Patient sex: F
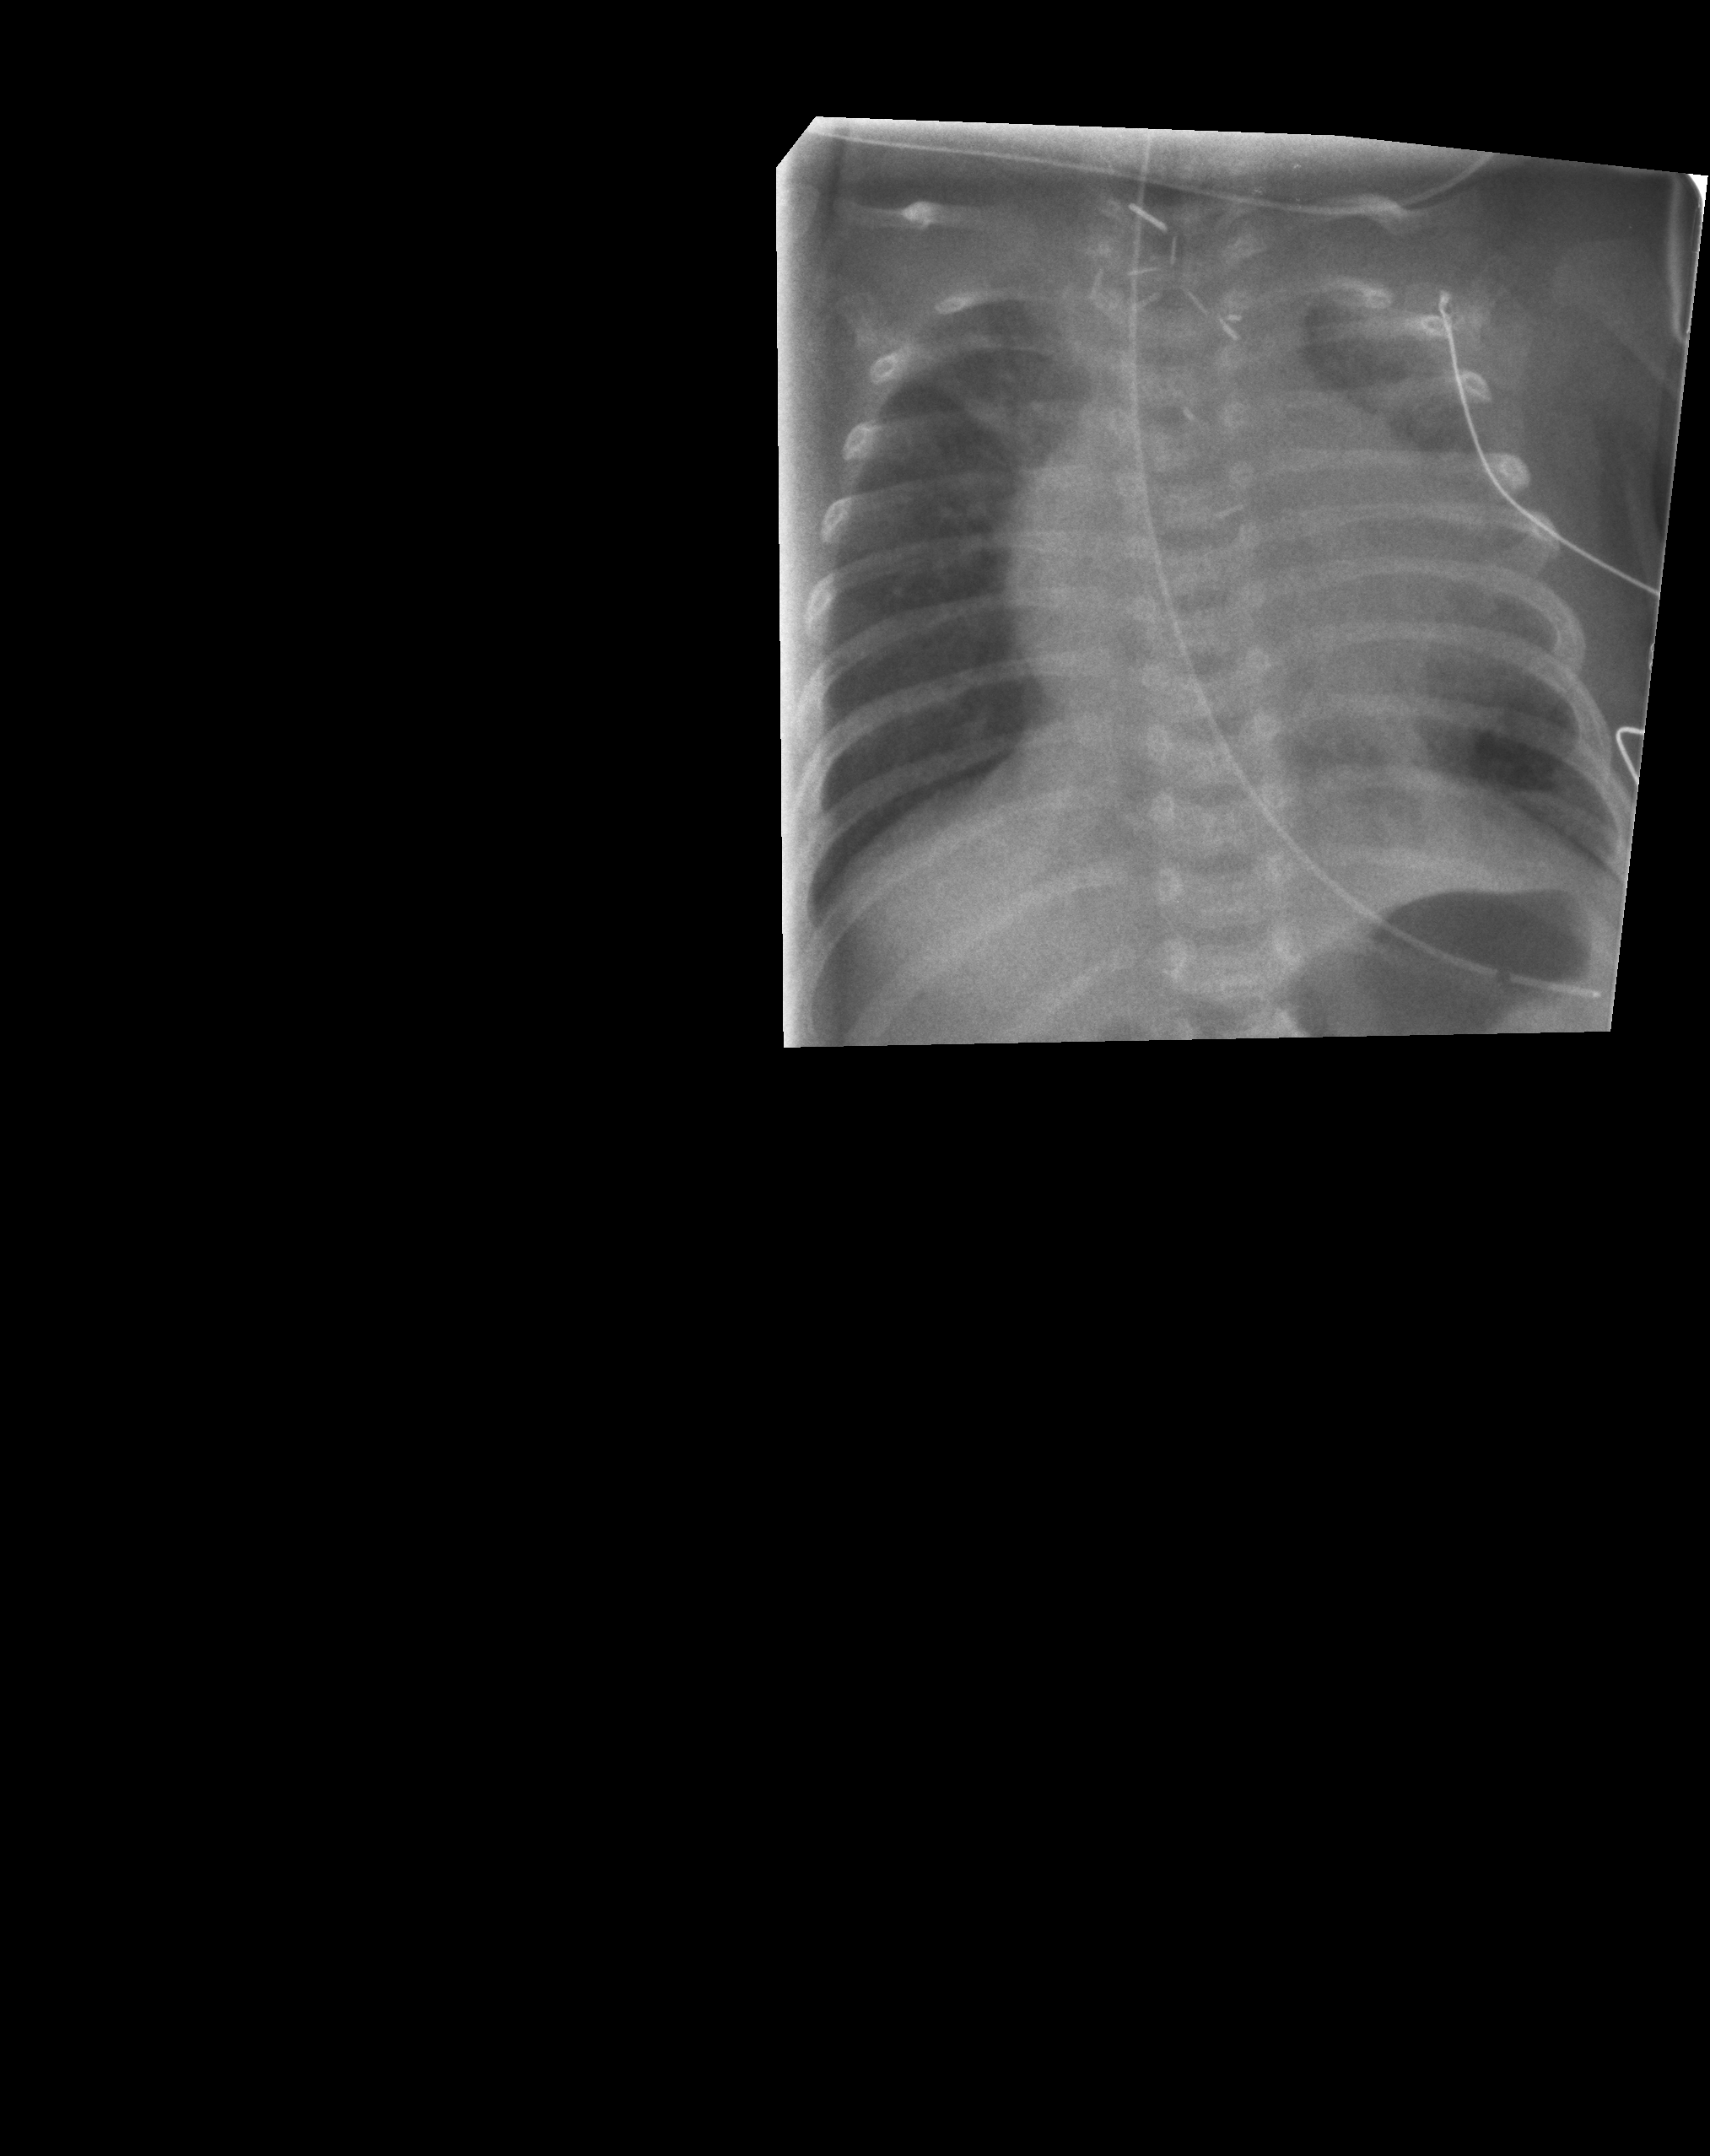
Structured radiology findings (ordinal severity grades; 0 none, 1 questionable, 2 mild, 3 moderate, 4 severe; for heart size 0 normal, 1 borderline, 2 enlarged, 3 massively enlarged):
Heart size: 2
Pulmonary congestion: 0
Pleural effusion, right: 0
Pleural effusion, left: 0
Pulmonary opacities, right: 0
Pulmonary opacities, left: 0
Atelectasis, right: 1
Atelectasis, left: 2